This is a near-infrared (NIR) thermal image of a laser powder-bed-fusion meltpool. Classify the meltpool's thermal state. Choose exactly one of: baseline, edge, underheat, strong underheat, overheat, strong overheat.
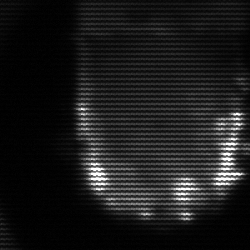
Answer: baseline